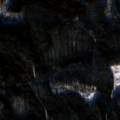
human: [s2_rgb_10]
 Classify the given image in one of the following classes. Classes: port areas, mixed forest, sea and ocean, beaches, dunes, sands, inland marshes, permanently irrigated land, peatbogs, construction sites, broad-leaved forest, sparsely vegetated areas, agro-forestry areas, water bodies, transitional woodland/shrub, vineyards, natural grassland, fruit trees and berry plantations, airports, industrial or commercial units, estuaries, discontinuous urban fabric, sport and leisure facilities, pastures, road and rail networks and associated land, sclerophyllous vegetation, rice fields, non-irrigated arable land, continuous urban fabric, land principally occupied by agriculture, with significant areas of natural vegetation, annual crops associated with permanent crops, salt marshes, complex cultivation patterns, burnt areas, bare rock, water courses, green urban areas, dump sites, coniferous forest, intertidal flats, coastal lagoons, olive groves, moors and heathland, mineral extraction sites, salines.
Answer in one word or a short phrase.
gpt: coniferous forest, mixed forest